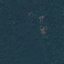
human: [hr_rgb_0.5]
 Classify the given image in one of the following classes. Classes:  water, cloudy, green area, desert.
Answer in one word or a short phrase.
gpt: green area